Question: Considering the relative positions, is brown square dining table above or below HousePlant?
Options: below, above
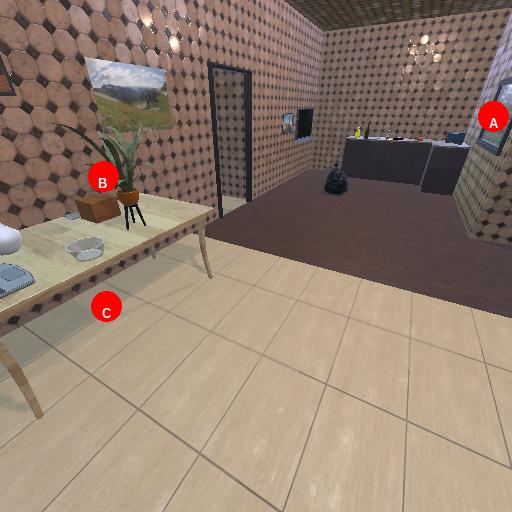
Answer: below